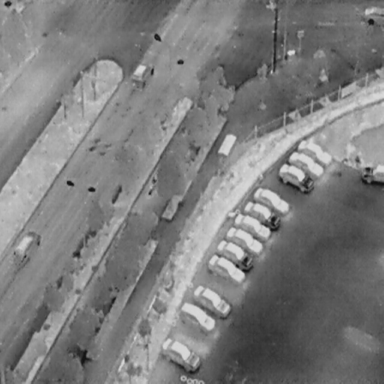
There is a Bicycle in the infrared image.